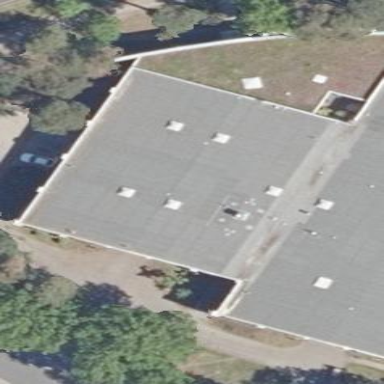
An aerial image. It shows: Commercial building.